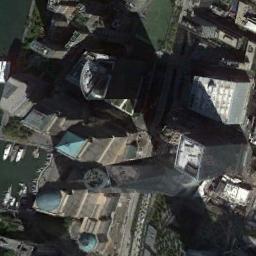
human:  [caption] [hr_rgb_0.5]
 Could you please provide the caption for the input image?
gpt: In a business district there are several tall buildings of different shapes and several roads with many cars  There is a river beside the buildings and there are several boats in the river .

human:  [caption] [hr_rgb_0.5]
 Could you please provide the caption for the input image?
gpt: The commercial area is consist of many tall buildings .

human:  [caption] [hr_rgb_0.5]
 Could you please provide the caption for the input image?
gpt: The buildings are very dense, There are many houses .

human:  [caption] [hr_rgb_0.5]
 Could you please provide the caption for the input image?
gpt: A commercial area with a port beside some buildings .

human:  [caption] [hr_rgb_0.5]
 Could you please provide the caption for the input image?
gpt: A commercial area with some high-rise buildings is next to the waters and a harbor beside .